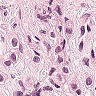
Metastatic tissue present: yes